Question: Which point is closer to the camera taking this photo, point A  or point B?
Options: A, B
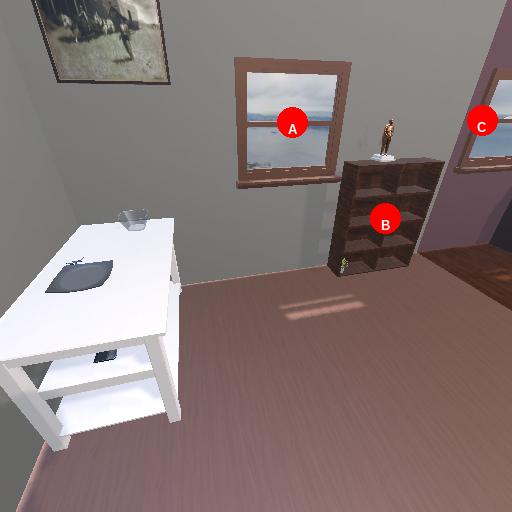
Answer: A